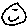
Label: smiley face